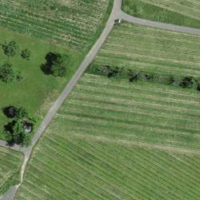
EUNIS habitat code: 40
Species observed at this site:
Linaria cannabina